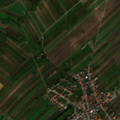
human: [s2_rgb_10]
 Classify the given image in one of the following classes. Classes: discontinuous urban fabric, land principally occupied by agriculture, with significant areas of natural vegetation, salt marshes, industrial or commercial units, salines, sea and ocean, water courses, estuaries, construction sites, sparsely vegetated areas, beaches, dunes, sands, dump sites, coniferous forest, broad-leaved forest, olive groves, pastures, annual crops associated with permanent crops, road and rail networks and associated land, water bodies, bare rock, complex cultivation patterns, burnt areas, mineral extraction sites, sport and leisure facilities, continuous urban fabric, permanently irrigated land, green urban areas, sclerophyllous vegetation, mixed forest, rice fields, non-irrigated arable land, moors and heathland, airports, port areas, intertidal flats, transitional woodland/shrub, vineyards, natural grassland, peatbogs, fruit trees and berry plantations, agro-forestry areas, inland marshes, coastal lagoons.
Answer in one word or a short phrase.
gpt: discontinuous urban fabric, non-irrigated arable land, vineyards